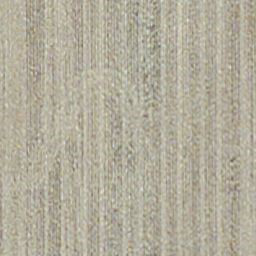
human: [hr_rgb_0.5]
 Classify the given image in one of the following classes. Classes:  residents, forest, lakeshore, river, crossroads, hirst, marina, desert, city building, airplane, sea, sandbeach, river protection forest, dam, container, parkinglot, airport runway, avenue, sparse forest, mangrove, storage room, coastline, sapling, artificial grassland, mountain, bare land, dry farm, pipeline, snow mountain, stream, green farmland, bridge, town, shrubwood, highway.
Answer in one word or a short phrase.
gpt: dry farm